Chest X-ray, AP view. Patient: 70 years old, sex M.
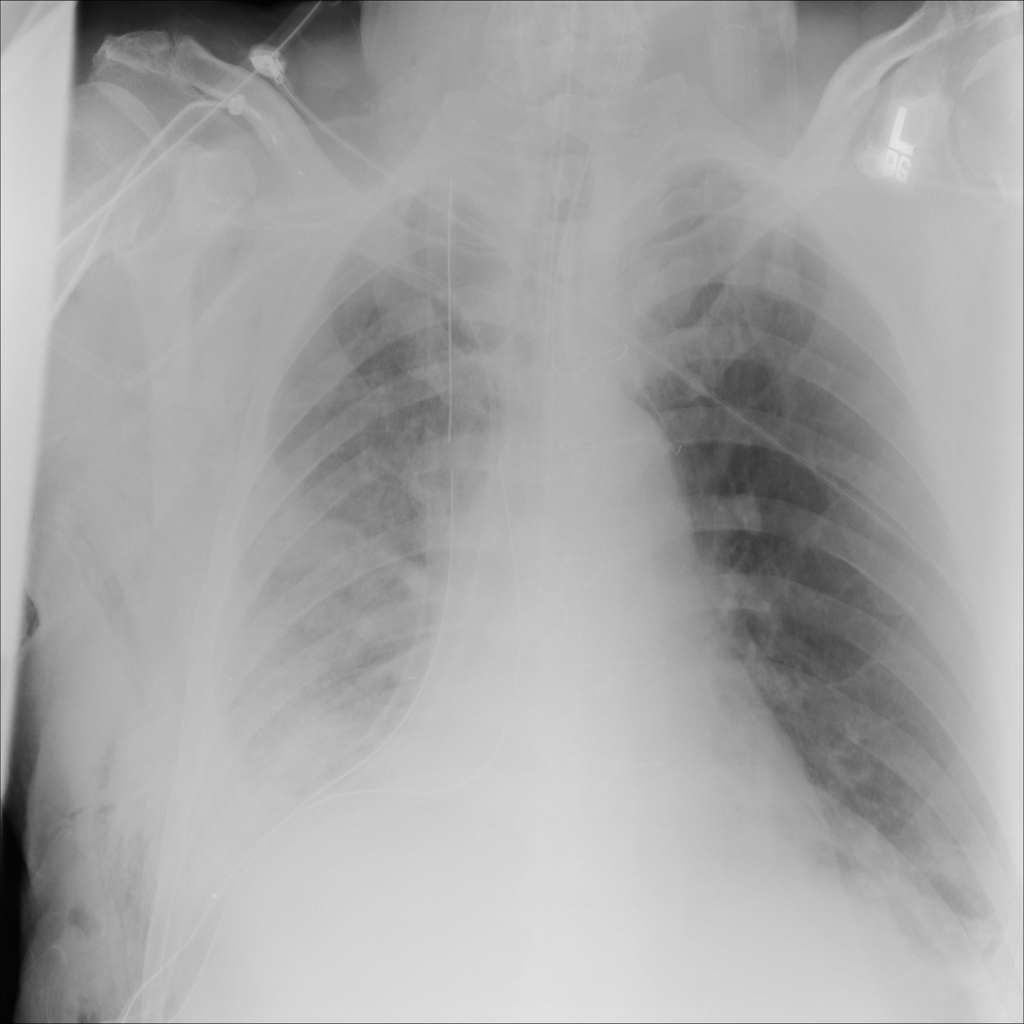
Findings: Atelectasis, Infiltration